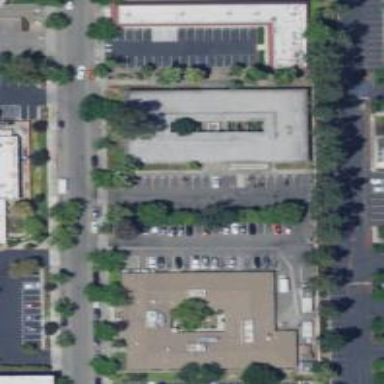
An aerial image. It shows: Commercial area.